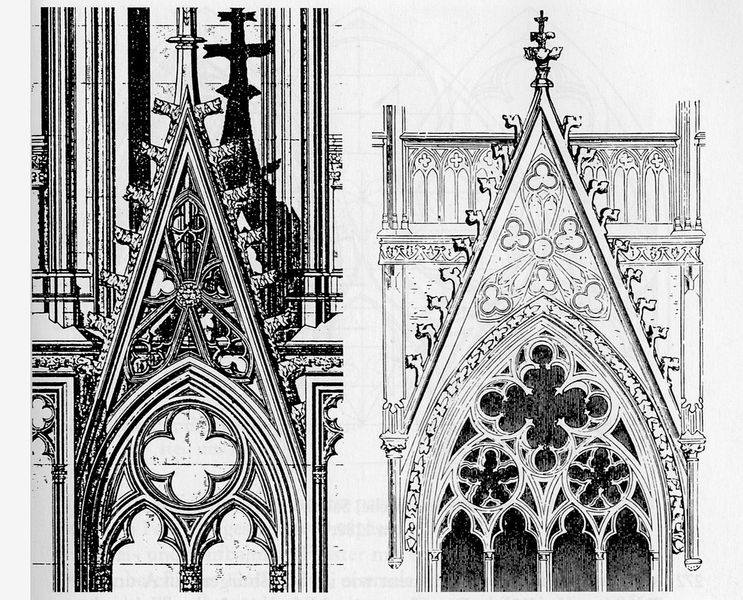
Titel: Kölner Dom St. Peter und Maria
Standort: Köln, Dom (EU - D - NRW)
Schlagwörter: schatten, ausschnitt, fenster, glas, pfeiler, schwarz, skizze, säulen, weiss, zeichnung, dach, architektur, brüstung, kirche, spitzen, gotik, turm, ansicht, studie, giebel, spitz, detail, ornamente, dom, druck, radierung, entwurf, kathedrale, gotisch, rosette, spitzbogen, schtten, verzierungen, rosetten, masswerk, fesnter, aufstrebend, aufriss, dachreiter, vierblatt